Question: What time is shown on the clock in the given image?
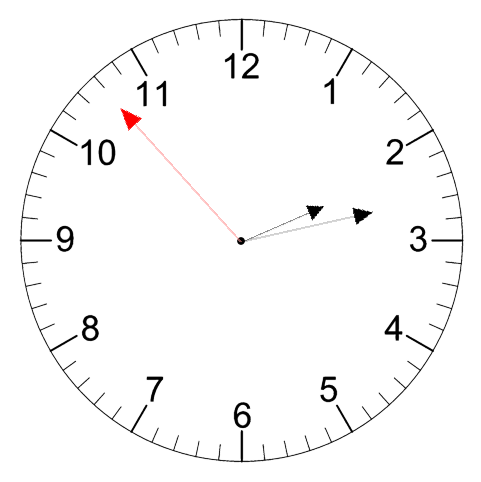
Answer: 02:12:53